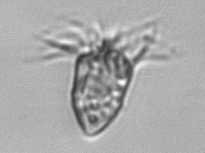
Label: Strombidium_morphotype1